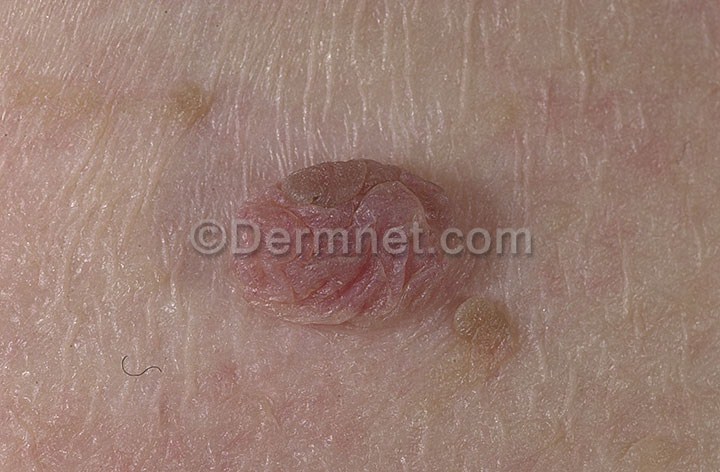
Disease: Melanoma Skin Cancer Nevi and Moles